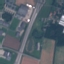
Label: Highway